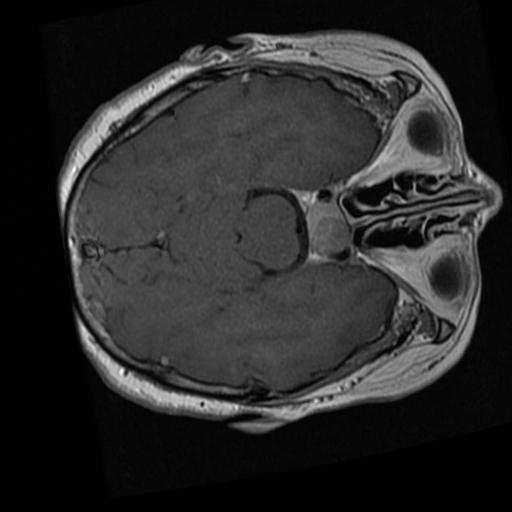
Label: brain_tumor